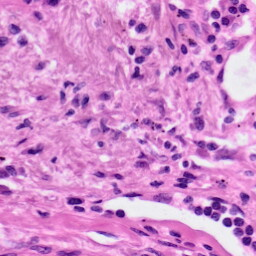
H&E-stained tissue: Lung